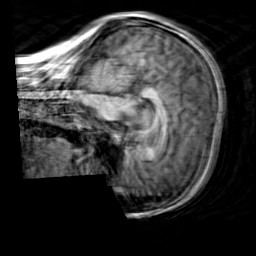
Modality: T1w
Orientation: sagittal
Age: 25
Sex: female
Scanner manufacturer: siemens
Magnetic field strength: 3 T
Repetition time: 2.3 s
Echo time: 0.00303 s